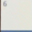
Piece: xx